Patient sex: M
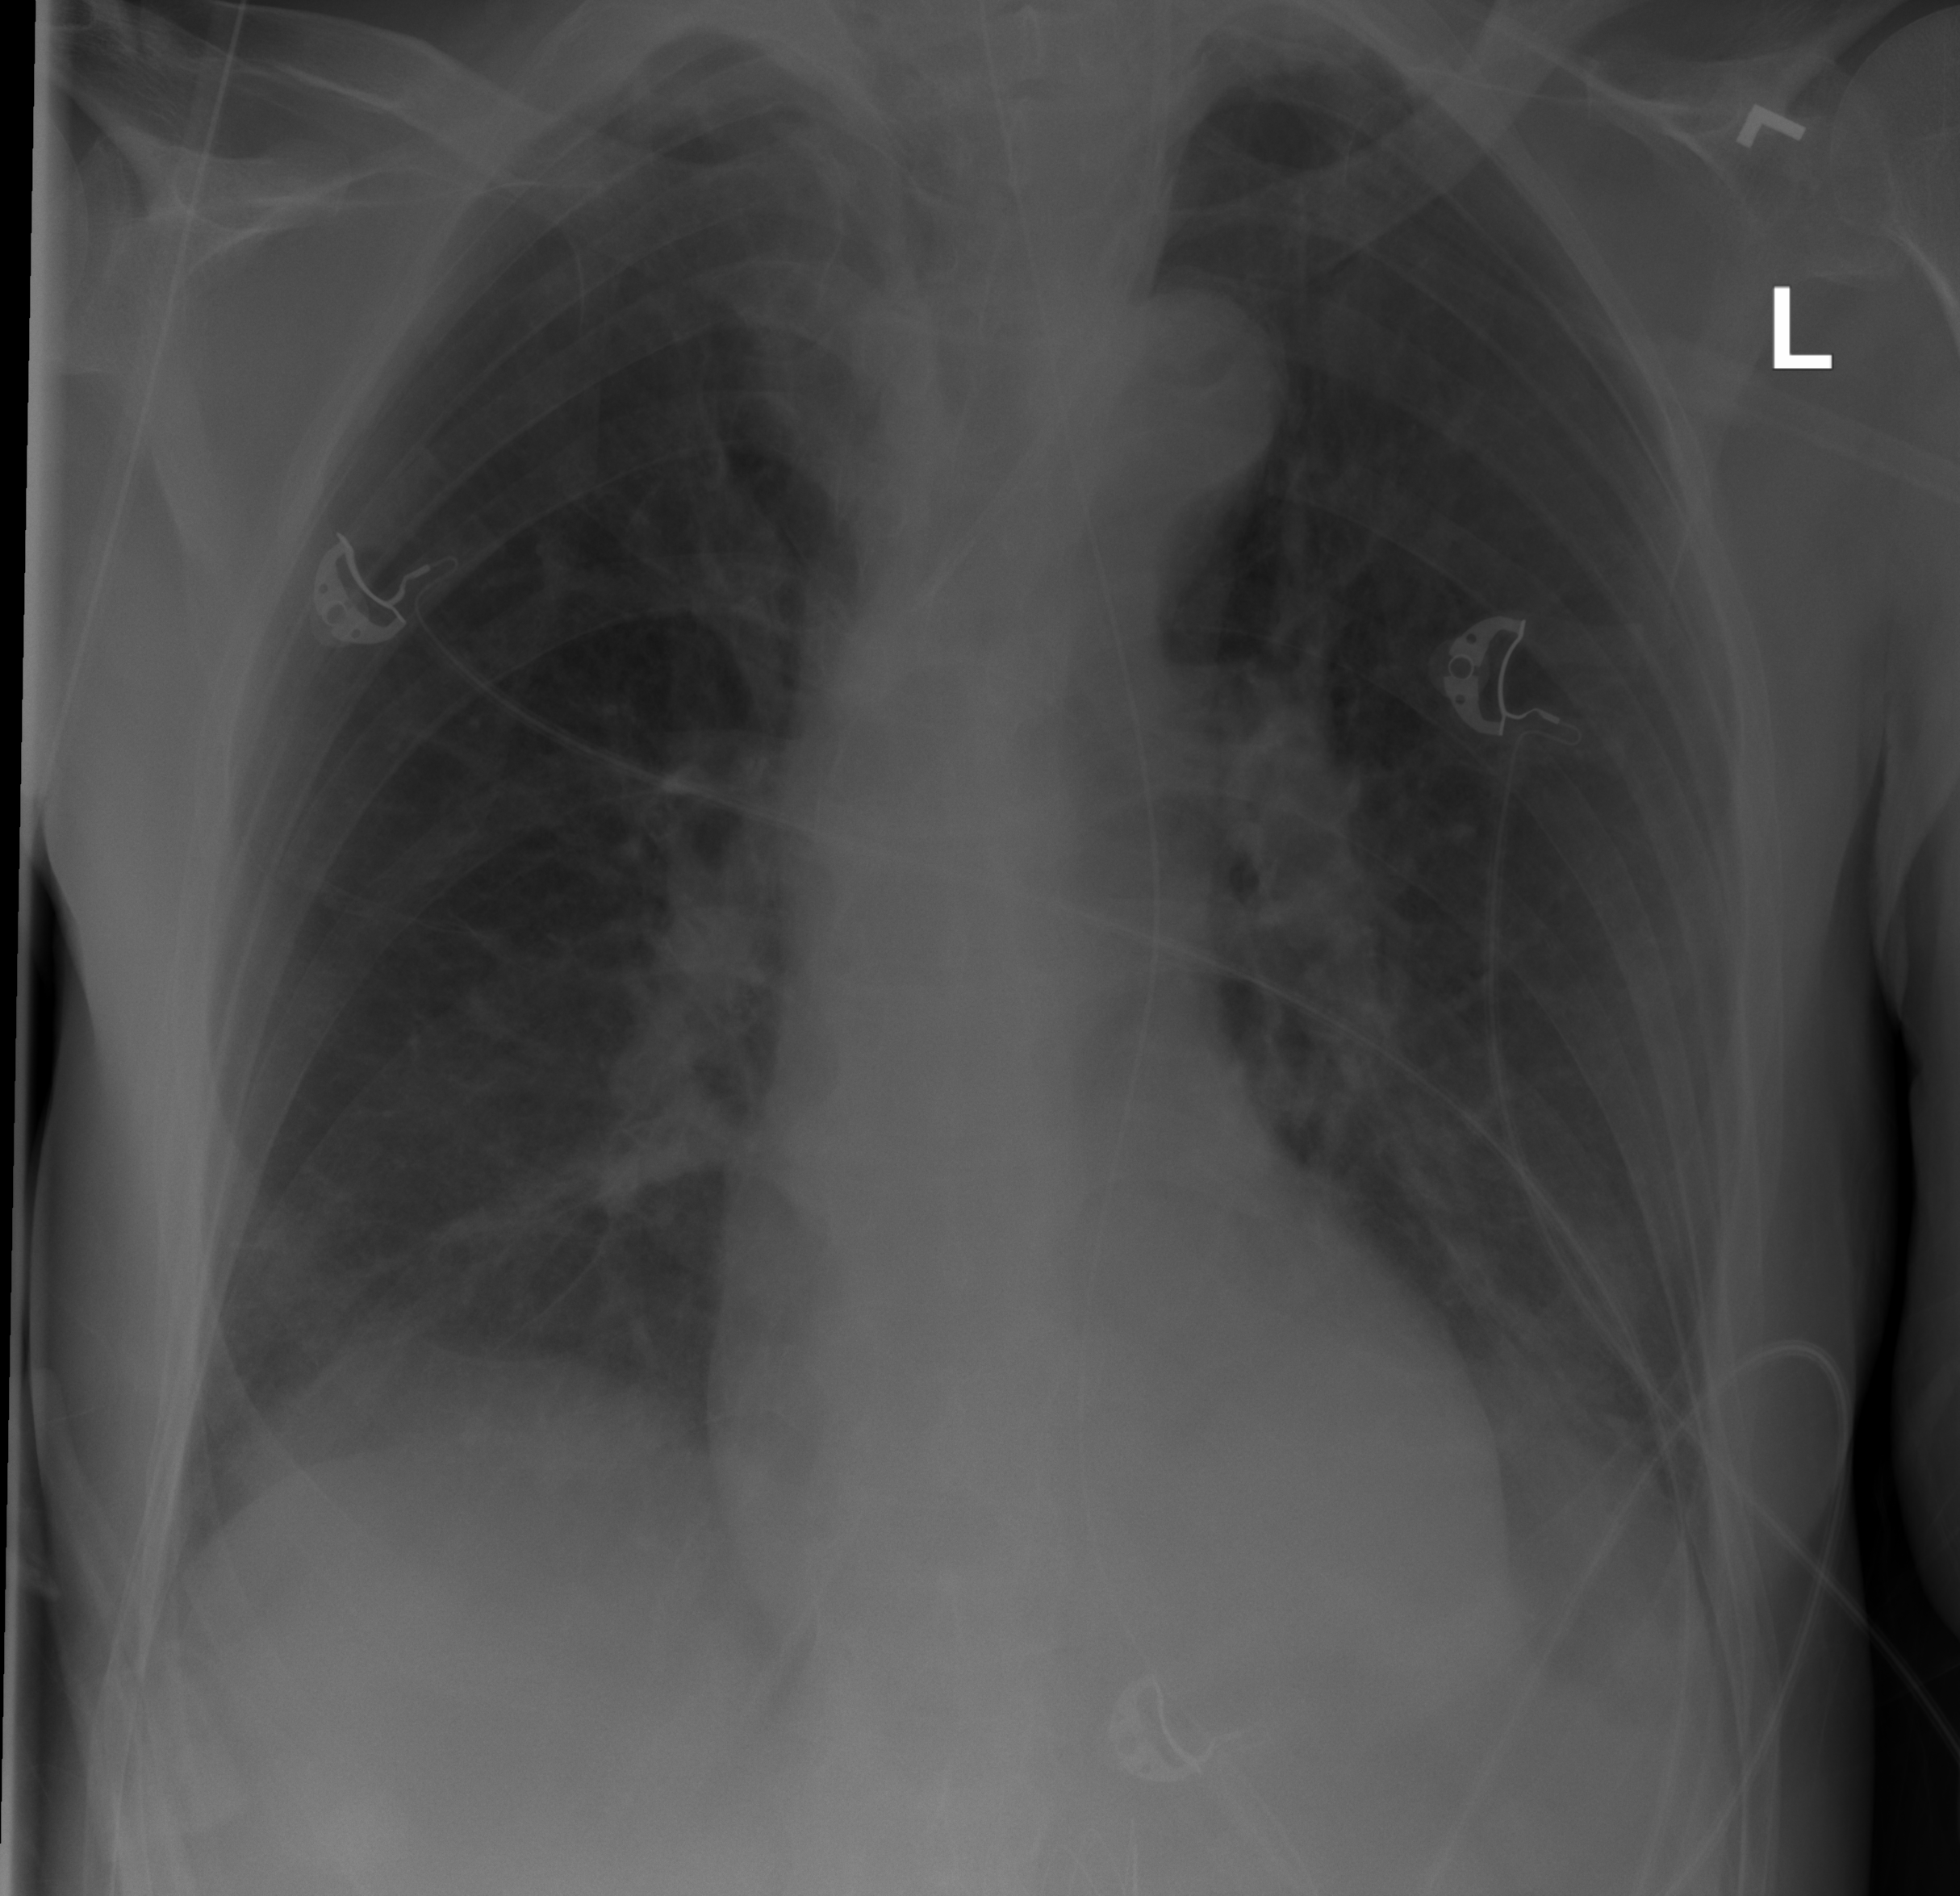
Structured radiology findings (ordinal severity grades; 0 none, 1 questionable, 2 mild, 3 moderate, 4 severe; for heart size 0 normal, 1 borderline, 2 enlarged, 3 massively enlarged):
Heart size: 0
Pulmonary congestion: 0
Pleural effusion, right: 0
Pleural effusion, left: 2
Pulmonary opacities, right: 2
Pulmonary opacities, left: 2
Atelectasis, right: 0
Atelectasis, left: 0